Question: I have to plot lines on multiple y-axes. In plotly, however, the axis generation within 'go.Layout' is quite verbose like in this example from the plotly documentation: <URL>
'''
layout = go.Layout(
title='multiple y-axes example',
width=800,
xaxis=dict(
domain=[0.3, 0.7]
),
yaxis=dict(
title='yaxis title',
titlefont=dict(
color='#1f77b4'
),
tickfont=dict(
color='#1f77b4'
)
## repeat for every new y-axis.
'''
In matplotlib i like to save code by generating all the different axes and handling the plotting in loops like so:
'''
import matplotlib.pyplot as plt
import numpy as np
# generate dummy data
data = []
for i in range(5):
arr = np.random.random(10) * i
data.append(arr)
colors = ['black', 'red', 'blue', 'green', 'purple']
labels = ['label1', 'label2', 'label3', 'label4', 'label5']
# define other paramters (e.g. linestyle etc.) in lists
fig, ax_orig = plt.subplots(figsize=(10, 5))
for i, (arr, color, label) in enumerate(zip(data, colors, labels)):
if i == 0:
ax = ax_orig
else:
ax = ax_orig.twinx()
ax.spines['right'].set_position(('outward', 50 * (i - 1)))
ax.plot(arr, color=color, marker='o')
ax.set_ylabel(label, color=color)
ax.tick_params(axis='y', colors=color)
fig.tight_layout()
plt.show()
'''

Due to the dict-syntax used in object generation I seem to be unable to make something like that work in plotly. I have tried generating the axes-dicts by loops in advance and passing those to 'go.Layout' but with no success.
If anybody could point out an elegant way to reduce redundancy it will be greatly appreciated.
All the best and thanks in advance.
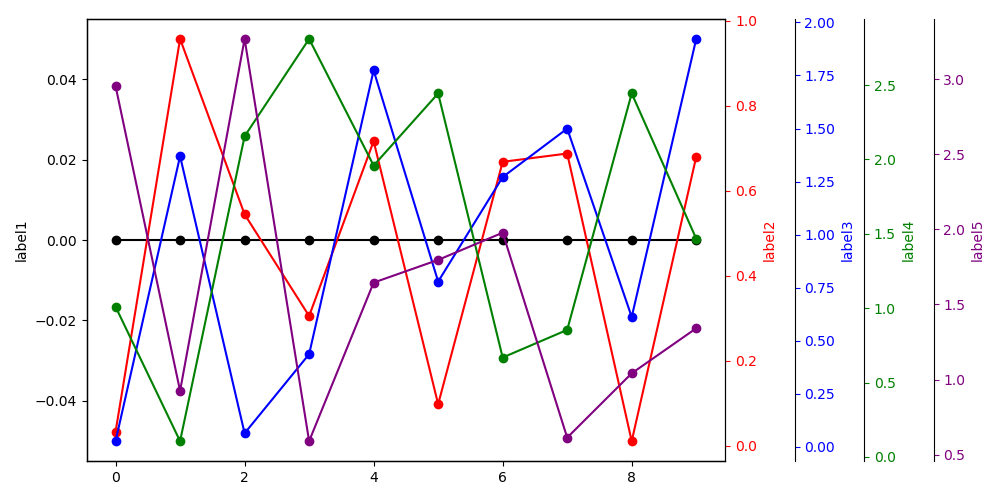
Answer: You could take advantage of Python's <URL>, i.e. you create a dictionary which contains all your layout values and passes it to Plotly's layout.
'''
import numpy as np
import plotly
plotly.offline.init_notebook_mode()
# generate dummy data, taken from question
data = []
for i in range(5):
arr = np.random.random(10) * i
data.append(arr)
labels = ['label1', 'label2', 'label3', 'label4', 'label5']
plotly_data = []
plotly_layout = plotly.graph_objs.Layout()
# your layout goes here
layout_kwargs = {'title': 'y-axes in loop',
'xaxis': {'domain': [0, 0.8]}}
for i, d in enumerate(data):
# we define our layout keys by string concatenation
# * (i > 0) is just to get rid of the if i > 0 statement
axis_name = 'yaxis' + str(i + 1) * (i > 0)
yaxis = 'y' + str(i + 1) * (i > 0)
plotly_data.append(plotly.graph_objs.Scatter(y=d,
name=labels[i]))
layout_kwargs[axis_name] = {'range': [0, i + 0.1],
'position': 1 - i * 0.04}
plotly_data[i]['yaxis'] = yaxis
if i > 0:
layout_kwargs[axis_name]['overlaying'] = 'y'
fig = plotly.graph_objs.Figure(data=plotly_data, layout=plotly.graph_objs.Layout(**layout_kwargs))
plotly.offline.iplot(fig)
'''
<URL>